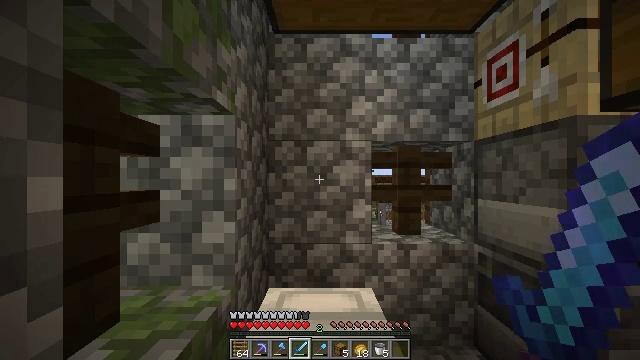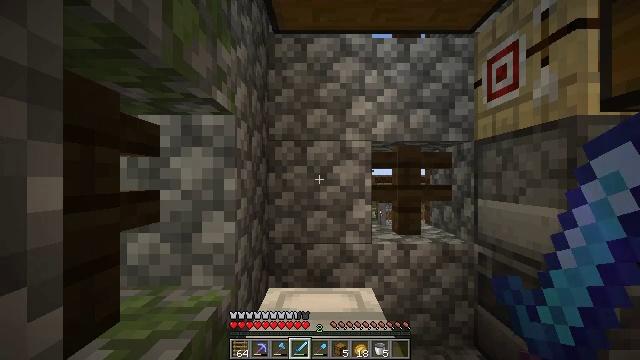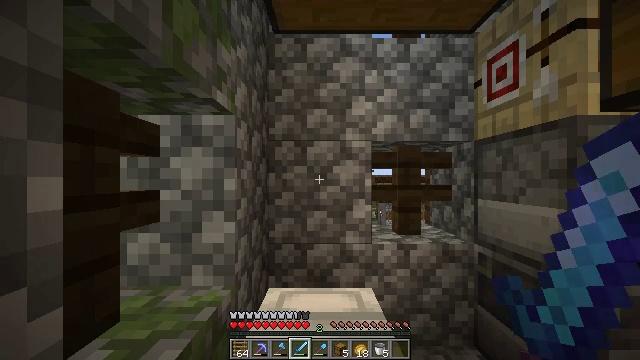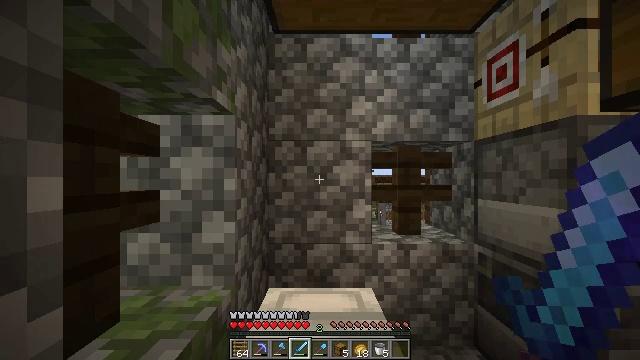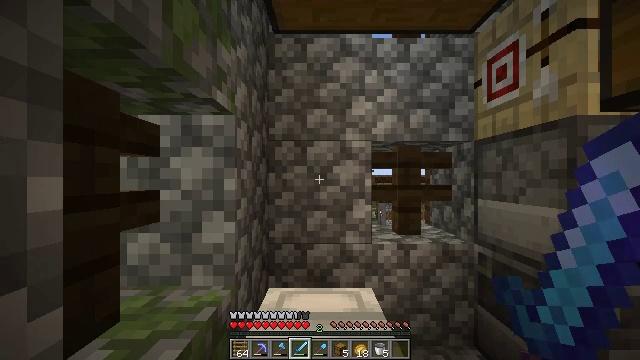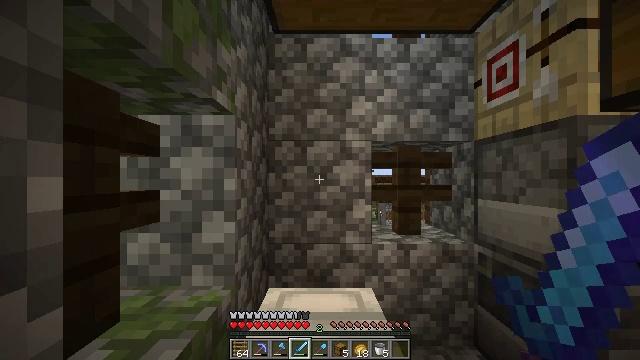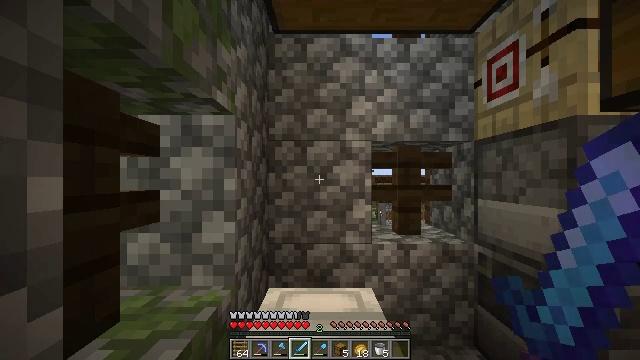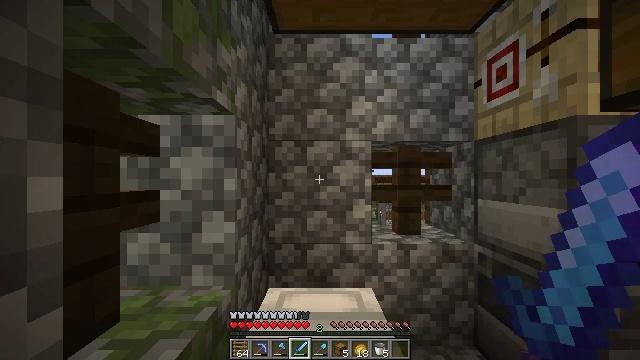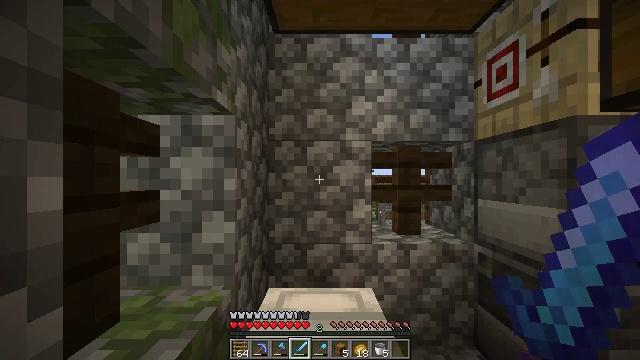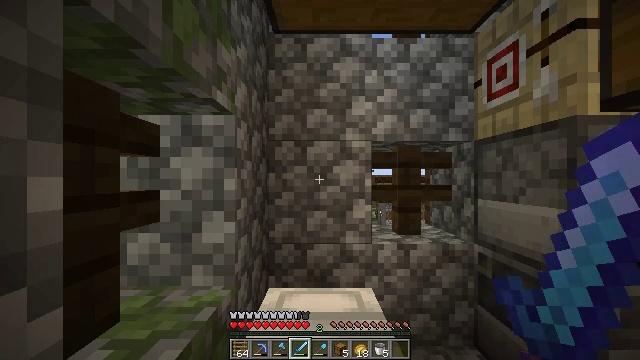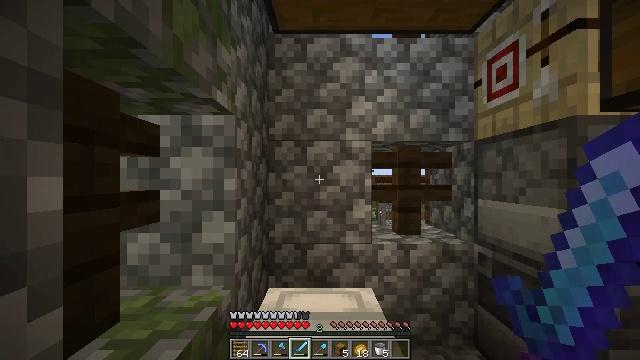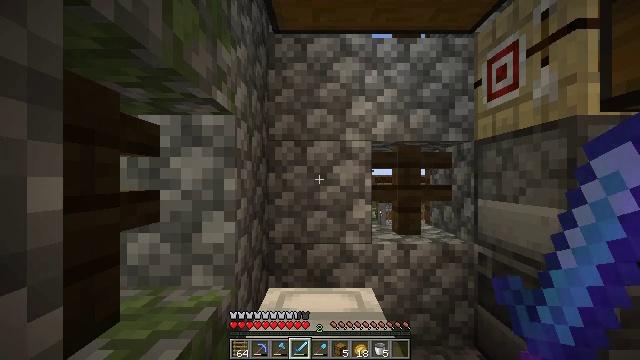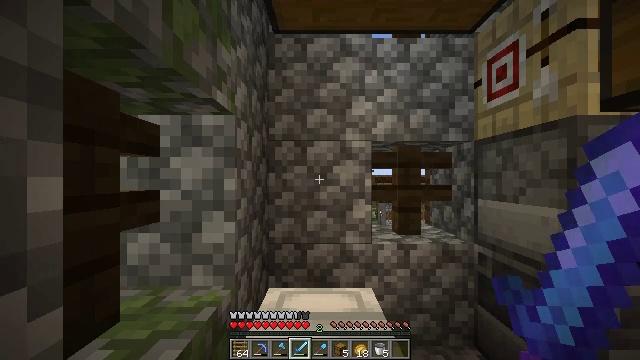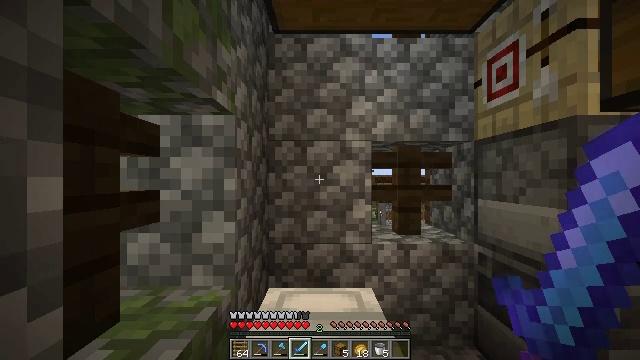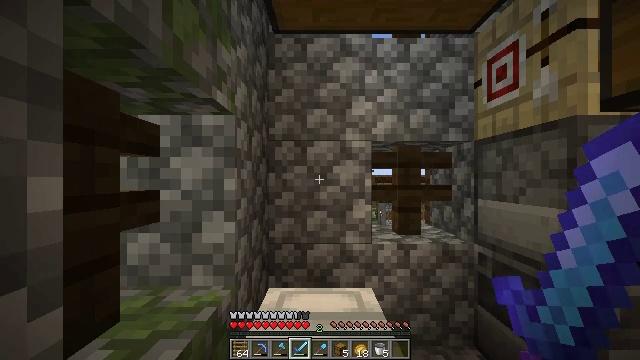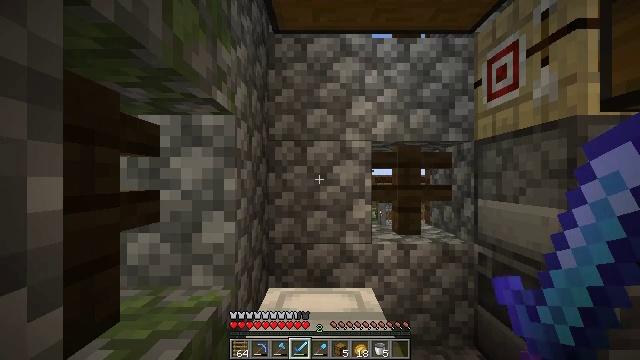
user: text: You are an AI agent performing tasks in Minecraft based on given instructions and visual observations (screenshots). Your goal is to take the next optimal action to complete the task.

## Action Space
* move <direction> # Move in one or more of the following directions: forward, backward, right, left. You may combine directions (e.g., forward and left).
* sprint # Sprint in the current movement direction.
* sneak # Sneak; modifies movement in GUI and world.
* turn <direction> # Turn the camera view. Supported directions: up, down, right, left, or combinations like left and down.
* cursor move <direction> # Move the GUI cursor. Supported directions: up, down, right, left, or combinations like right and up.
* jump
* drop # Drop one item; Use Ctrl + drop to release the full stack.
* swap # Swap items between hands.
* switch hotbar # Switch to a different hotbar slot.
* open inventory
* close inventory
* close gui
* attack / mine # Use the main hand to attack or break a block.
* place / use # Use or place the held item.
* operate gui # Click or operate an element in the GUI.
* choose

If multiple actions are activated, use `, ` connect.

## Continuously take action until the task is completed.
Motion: motion action
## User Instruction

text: Attack the glass to break it.
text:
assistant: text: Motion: no_op
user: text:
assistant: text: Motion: no_op
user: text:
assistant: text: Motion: no_op
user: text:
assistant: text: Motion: no_op
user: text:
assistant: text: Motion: no_op
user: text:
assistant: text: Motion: no_op
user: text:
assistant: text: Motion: no_op
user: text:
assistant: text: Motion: no_op
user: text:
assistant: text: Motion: no_op
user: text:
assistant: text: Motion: no_op
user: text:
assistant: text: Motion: no_op
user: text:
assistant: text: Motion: no_op
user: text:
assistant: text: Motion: no_op
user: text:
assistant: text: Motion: no_op
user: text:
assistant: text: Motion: no_op
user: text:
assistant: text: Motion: no_op
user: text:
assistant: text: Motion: no_op
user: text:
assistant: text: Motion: no_op
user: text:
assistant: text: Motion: no_op
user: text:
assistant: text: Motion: no_op
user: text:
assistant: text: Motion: no_op
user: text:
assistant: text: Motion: no_op
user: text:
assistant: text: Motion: no_op
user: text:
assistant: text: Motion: no_op
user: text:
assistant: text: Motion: no_op
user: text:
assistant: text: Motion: no_op
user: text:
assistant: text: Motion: no_op
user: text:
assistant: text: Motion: no_op
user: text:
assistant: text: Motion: no_op
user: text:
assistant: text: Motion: no_op